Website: slack
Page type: billing-address
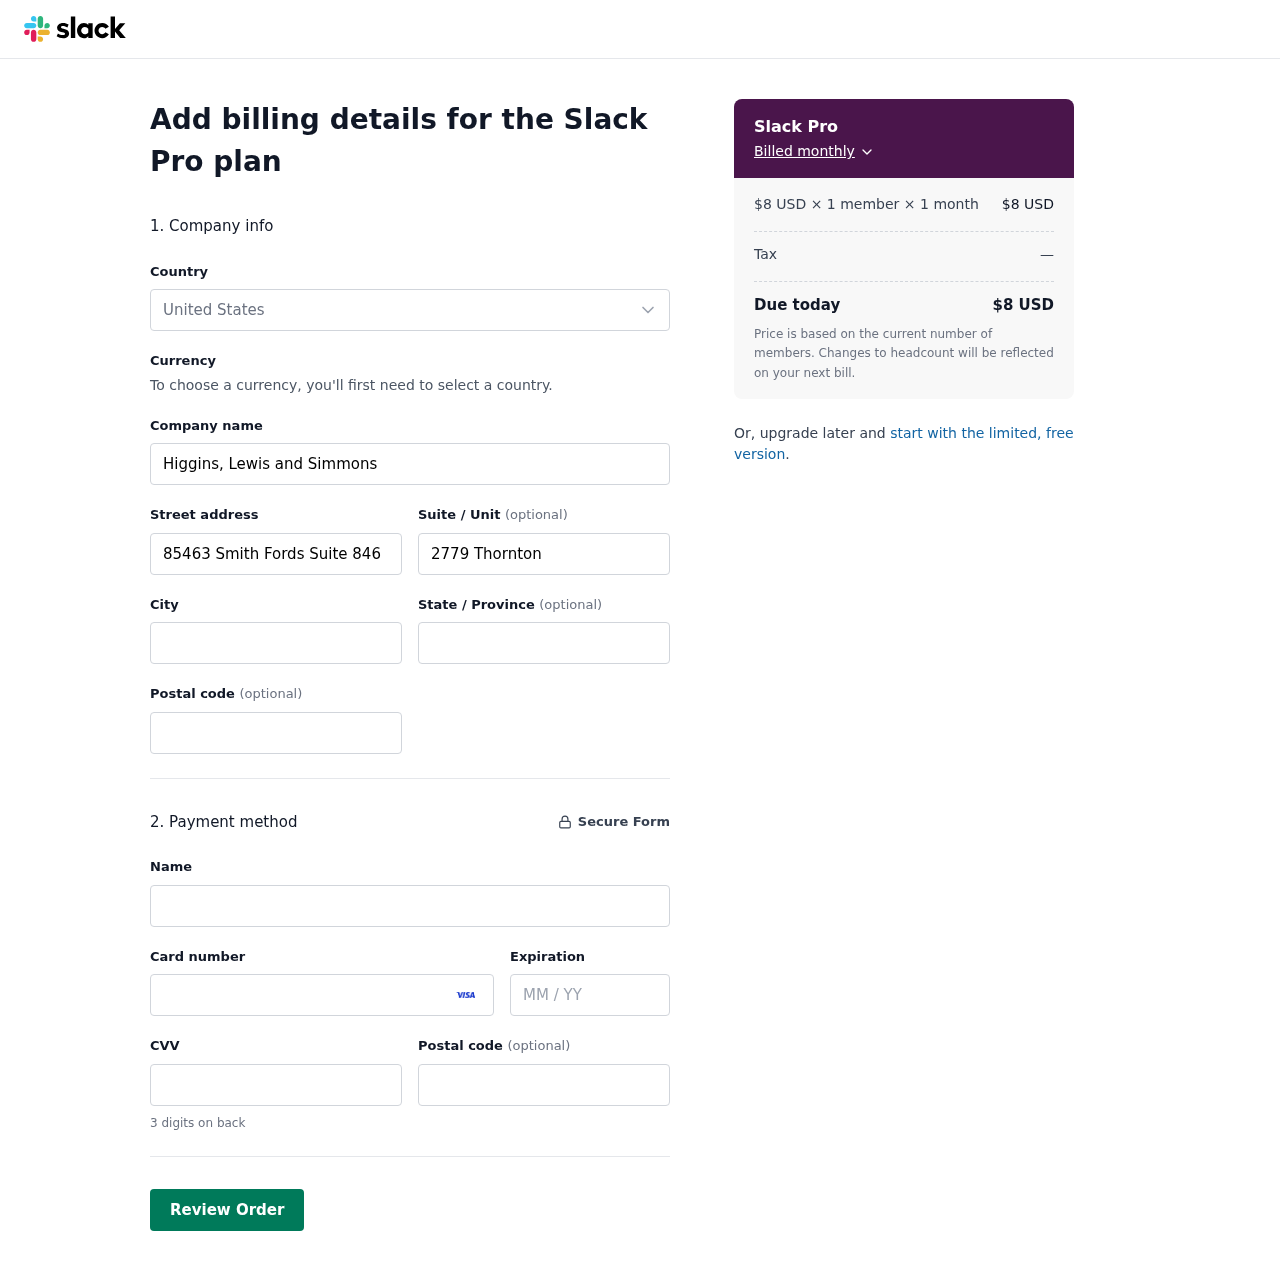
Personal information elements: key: PII_CARD_CVV
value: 616
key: PII_CARD_EXPIRY
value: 03/29
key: PII_CARD_NUMBER
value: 4490 8045 4012 9131
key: PII_CITY
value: West John
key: PII_COMPANY
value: Higgins, Lewis and Simmons
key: PII_COUNTRY
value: United States
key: PII_FULLNAME
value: Ian Hill
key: PII_POSTCODE
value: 56521
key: PII_POSTCODE2
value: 24155
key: PII_STATE
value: South Dakota
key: PII_STREET
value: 85463 Smith Fords Suite 846
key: PII_STREET2
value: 2779 Thornton Underpass
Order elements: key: ORDER_PLAN_PRICE
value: $8 USD
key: ORDER_NUM_MEMBERS
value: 1 member
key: ORDER_NUM_MONTHS
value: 1 month
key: ORDER_SUBTOTAL
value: $8 USD
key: ORDER_TAX
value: —
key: ORDER_TOTAL
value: $8 USD